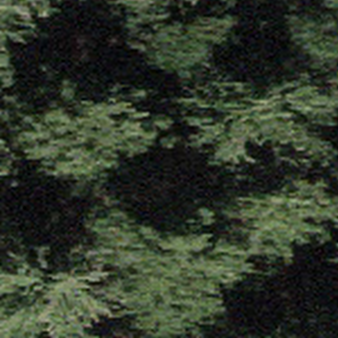
Label: other